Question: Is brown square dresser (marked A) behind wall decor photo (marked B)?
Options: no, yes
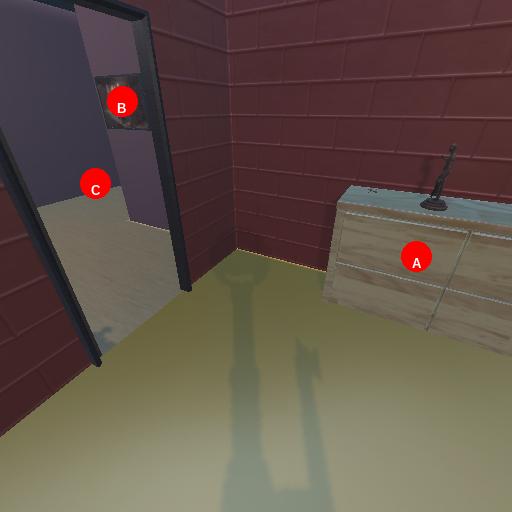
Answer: no